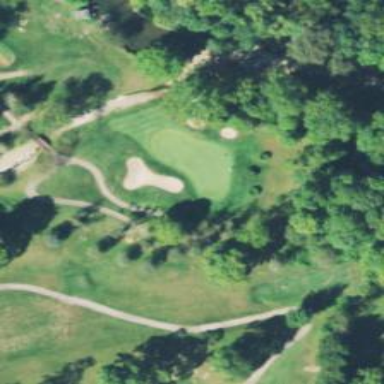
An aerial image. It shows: Golf cartpath that is also road path.